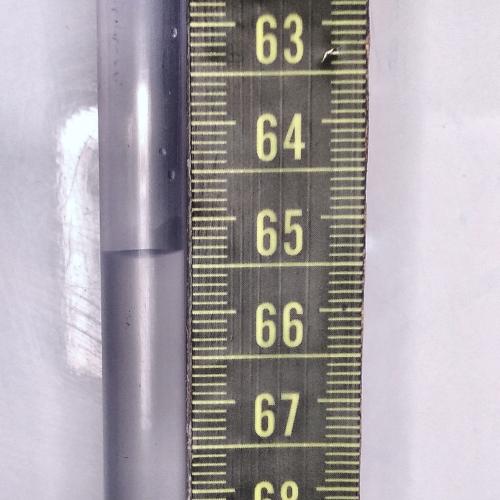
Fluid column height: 65.3 cm